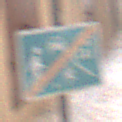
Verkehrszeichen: EndeVerkehrsberuhigterBereich
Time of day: Midday
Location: Outdoor (Urban)
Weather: PartlyCloudy
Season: NotSpecified
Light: Natural